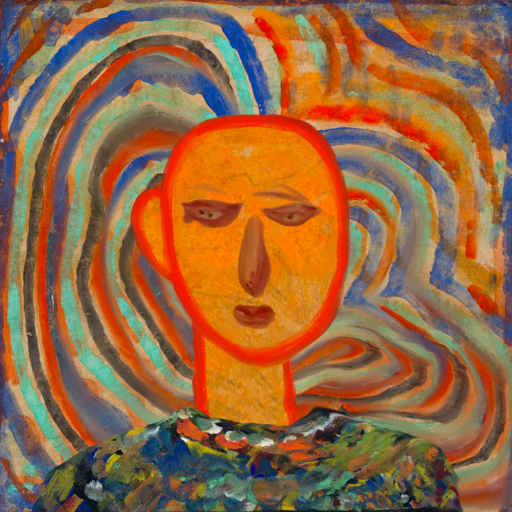
Background: Sisters, Head And Neck Front: Sisters, Face Front: Pious_Lady, Bust: An_Impression, Hair Front: Blank, Head Accessory: Blank, Second Necklace: Blank, Necklace: Blank, Baby: Blank